Field crop: maize
Growth stage: 2
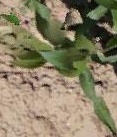
Species: maize